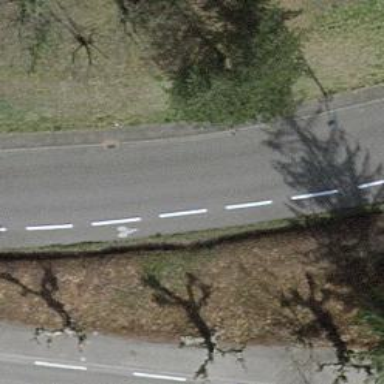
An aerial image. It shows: Tertiary road with designated cycle lane on the left.